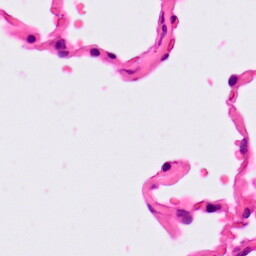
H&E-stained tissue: Lung